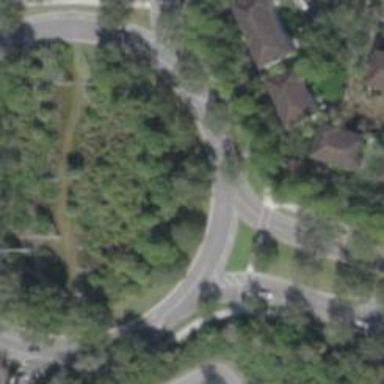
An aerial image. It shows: Tertiary road that leads to roundabout.